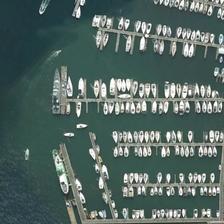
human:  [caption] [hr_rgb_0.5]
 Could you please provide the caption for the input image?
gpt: many boats are in a port with several boats running .

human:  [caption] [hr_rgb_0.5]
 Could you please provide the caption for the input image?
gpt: many boats are in a port with several boats running .

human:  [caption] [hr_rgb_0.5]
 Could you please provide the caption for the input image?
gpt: many boats are in a port with several boats running .

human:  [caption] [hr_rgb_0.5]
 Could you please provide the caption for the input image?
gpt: many boats are in a port with several boats running .

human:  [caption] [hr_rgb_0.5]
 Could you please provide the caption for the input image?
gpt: many boats are in a port with several boats running .